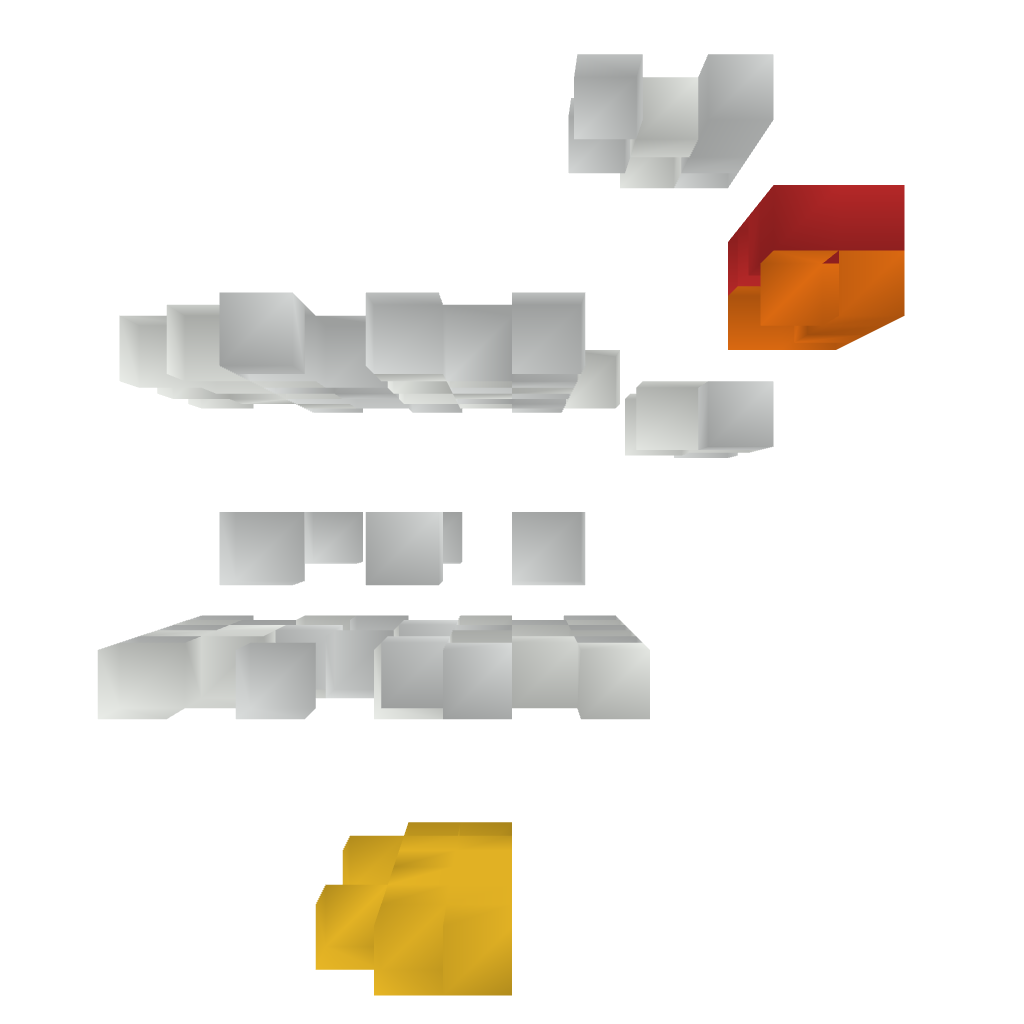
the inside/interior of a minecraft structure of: Chicken